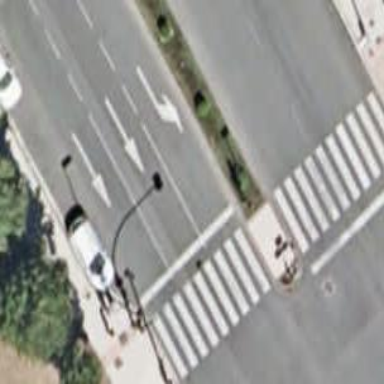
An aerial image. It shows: Traffic signals at road crossing.